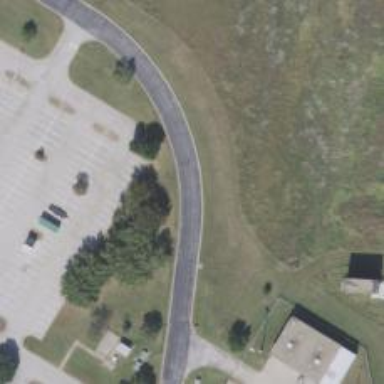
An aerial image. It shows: Driveway leading to service road.